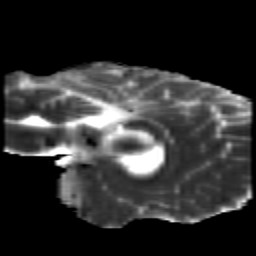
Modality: MD
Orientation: sagittal
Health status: healthy
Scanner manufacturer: siemens
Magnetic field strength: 3 T
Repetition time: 10 s
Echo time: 0.092 s